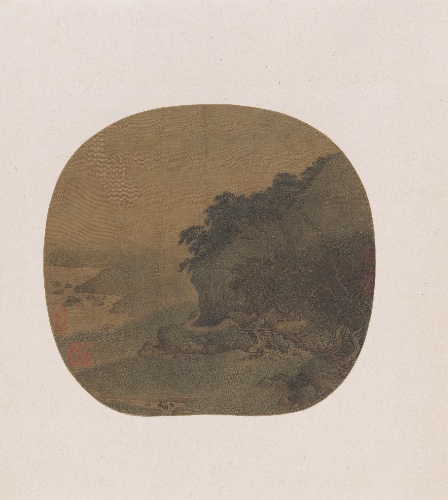
Title: 南宋  傳閻次于 松壑隱棲圖   團扇|Hermitage by a pine-covered bluff
Artist: Yan Ciyu
Artist bio: Chinese, act. ca. 1164–81
Date: second half of the 12th century
Object type: Fan mounted as an album leaf
Classification: Paintings
Medium: Fan mounted as an album leaf; ink and color on silk
Culture: China
Period: Southern Song dynasty (1127–1279)
Dimensions: (a): 8 7/16 x 9 1/16 in. (21.4 x 23 cm), b): 8 1/2 x 9 1/16 in. (21.6 x 23 cm)
Department: Asian Art
Credit line: Ex coll.: C. C. Wang Family, Purchase, Gift of Mr. and Mrs. Jeremiah Milbank and Gift of Mary Phelps Smith, in memory of Howard Caswell Smith, by exchange, 1973
Accession year: 1973
Repository: Metropolitan Museum of Art, New York, NY
Tags: Landscapes